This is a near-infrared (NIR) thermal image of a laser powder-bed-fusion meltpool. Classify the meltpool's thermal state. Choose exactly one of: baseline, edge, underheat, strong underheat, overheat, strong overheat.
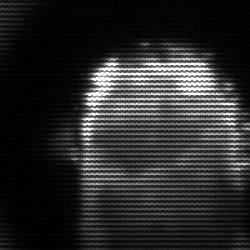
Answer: baseline